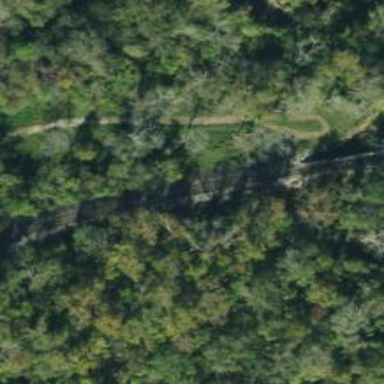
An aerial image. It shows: Railway track.